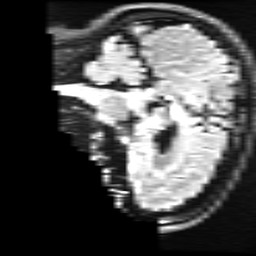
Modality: FLAIR
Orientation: sagittal
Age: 48
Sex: female
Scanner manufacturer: ge
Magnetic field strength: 3 T
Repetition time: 11 s
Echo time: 0.1497 s